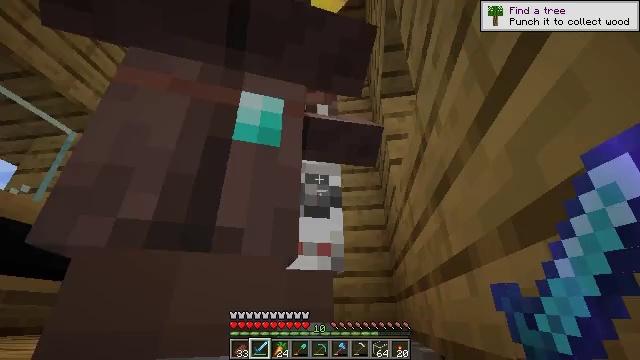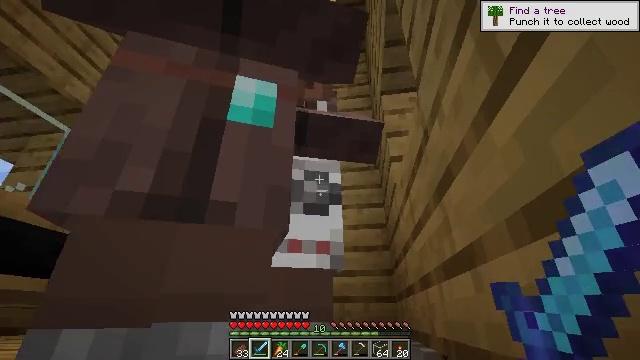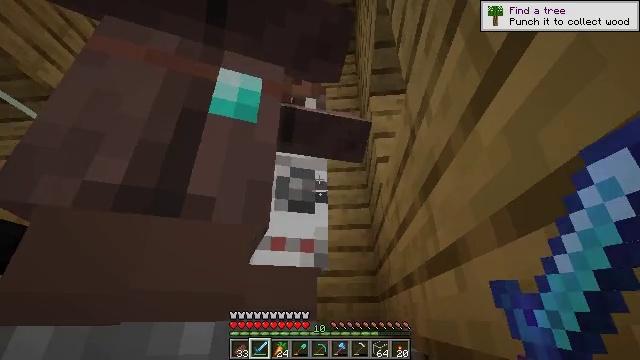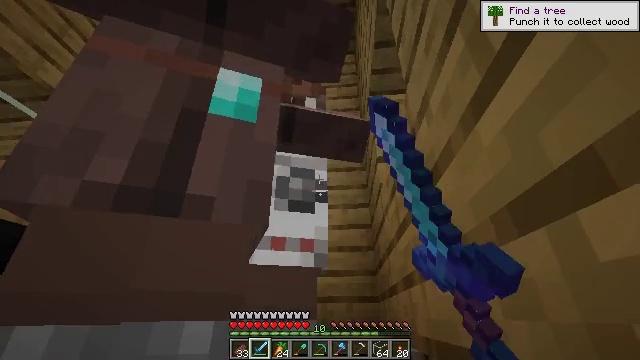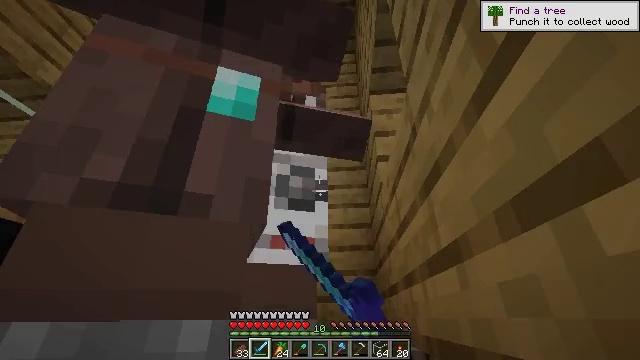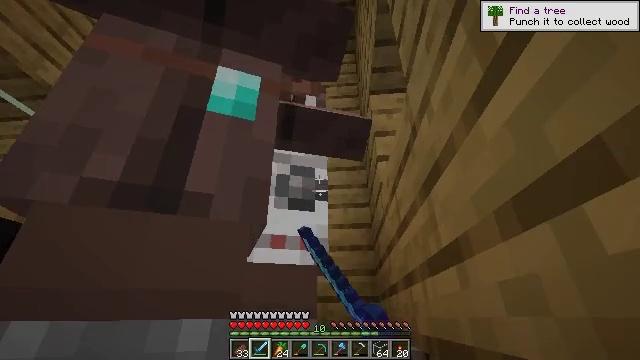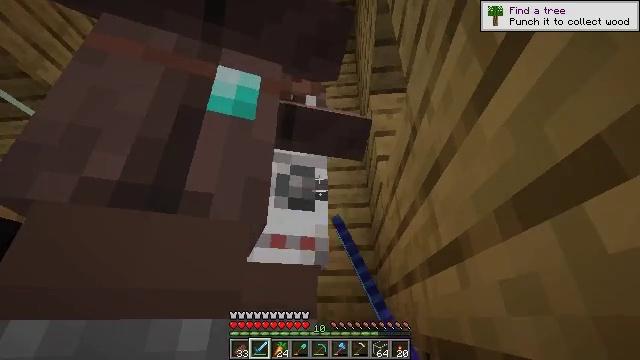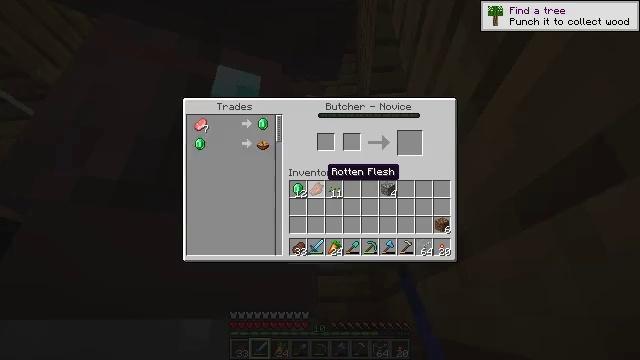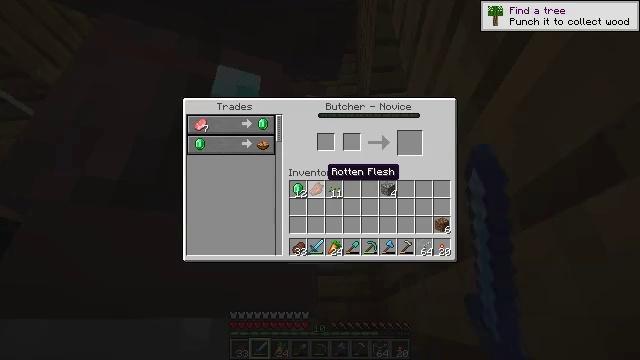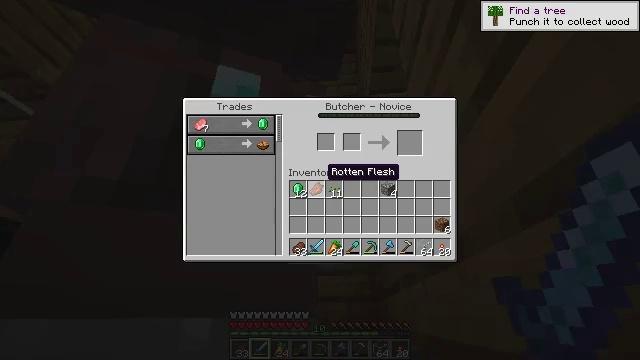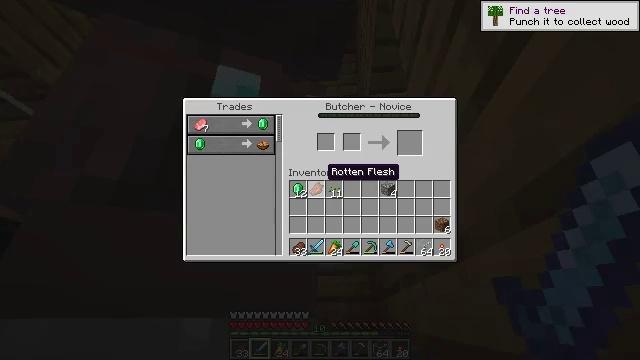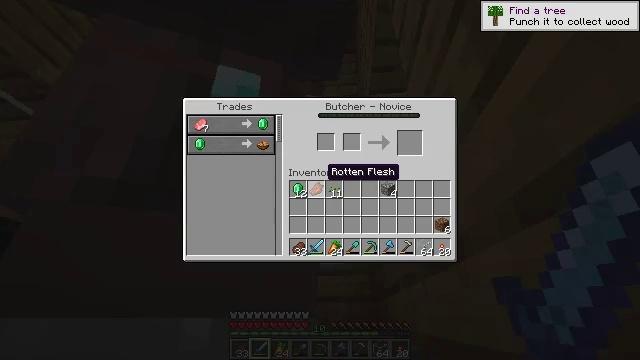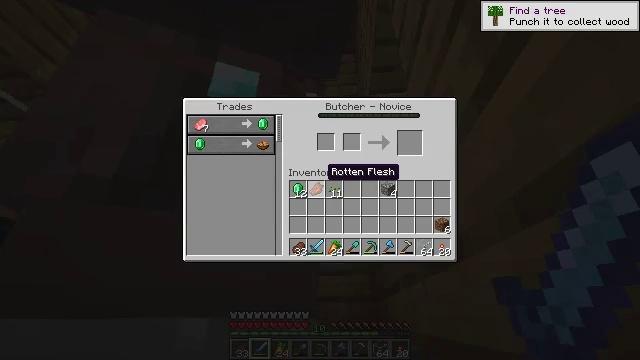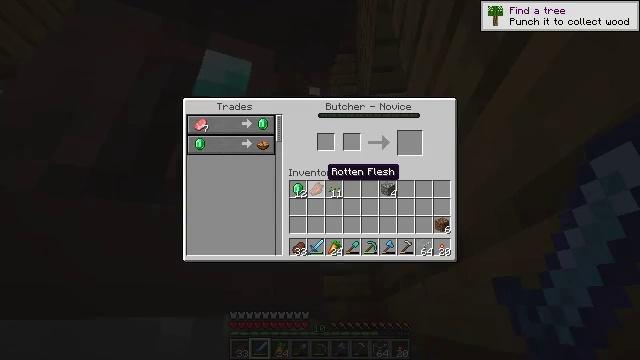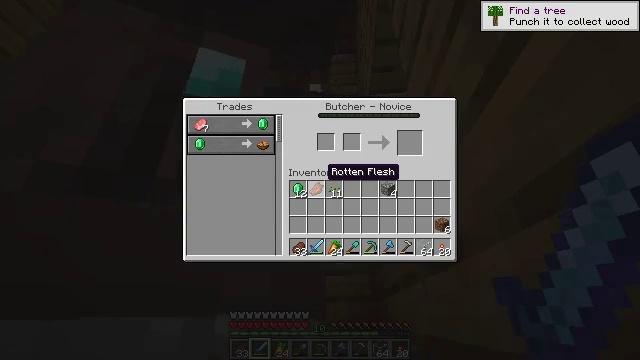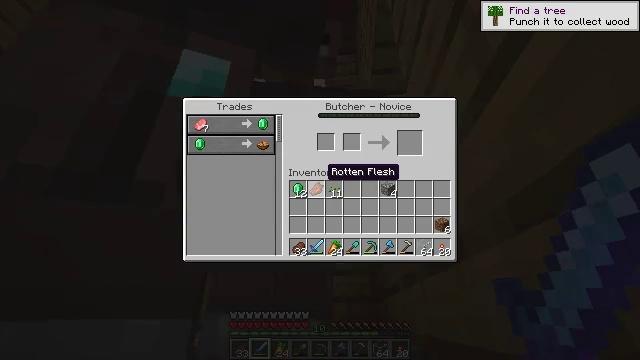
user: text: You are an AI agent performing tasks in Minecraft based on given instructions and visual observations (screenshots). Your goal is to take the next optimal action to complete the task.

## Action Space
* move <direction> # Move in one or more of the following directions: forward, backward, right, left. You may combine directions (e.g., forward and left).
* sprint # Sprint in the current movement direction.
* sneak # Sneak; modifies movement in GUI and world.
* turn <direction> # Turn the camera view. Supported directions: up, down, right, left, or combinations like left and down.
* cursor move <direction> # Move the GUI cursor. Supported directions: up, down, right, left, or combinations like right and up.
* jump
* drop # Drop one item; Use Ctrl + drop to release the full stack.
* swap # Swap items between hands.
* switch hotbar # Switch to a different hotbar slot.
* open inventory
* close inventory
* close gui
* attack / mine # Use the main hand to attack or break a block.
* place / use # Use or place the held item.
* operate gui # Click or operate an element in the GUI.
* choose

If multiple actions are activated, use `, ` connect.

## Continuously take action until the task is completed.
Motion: motion action
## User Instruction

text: craft item air
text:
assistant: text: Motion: no_op
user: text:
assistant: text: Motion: turn right, use / place
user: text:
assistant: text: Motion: no_op
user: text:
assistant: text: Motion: no_op
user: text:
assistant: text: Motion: no_op
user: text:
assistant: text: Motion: no_op
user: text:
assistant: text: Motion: open gui
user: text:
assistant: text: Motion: no_op
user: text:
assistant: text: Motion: no_op
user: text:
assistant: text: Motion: no_op
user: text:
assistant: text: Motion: no_op
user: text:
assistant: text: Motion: no_op
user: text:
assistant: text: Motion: no_op
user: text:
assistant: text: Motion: no_op
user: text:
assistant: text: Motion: no_op
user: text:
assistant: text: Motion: no_op
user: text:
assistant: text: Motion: no_op
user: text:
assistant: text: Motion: no_op
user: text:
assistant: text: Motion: no_op
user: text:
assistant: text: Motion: no_op
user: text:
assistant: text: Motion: no_op
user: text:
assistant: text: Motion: no_op
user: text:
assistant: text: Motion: no_op
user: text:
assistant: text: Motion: no_op
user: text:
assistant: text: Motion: no_op
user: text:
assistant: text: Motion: no_op
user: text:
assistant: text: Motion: no_op
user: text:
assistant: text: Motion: no_op
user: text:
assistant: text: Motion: no_op
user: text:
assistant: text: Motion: no_op